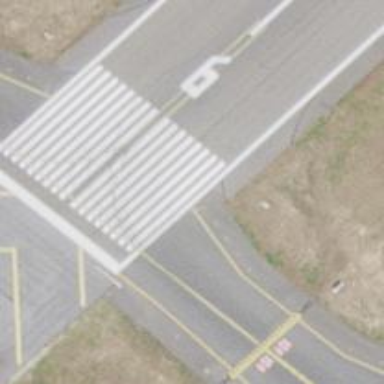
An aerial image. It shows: View of taxiway at the airport.